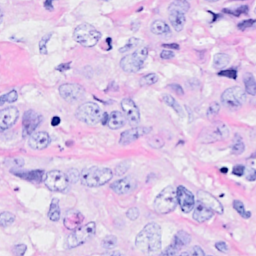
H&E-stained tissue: Breast